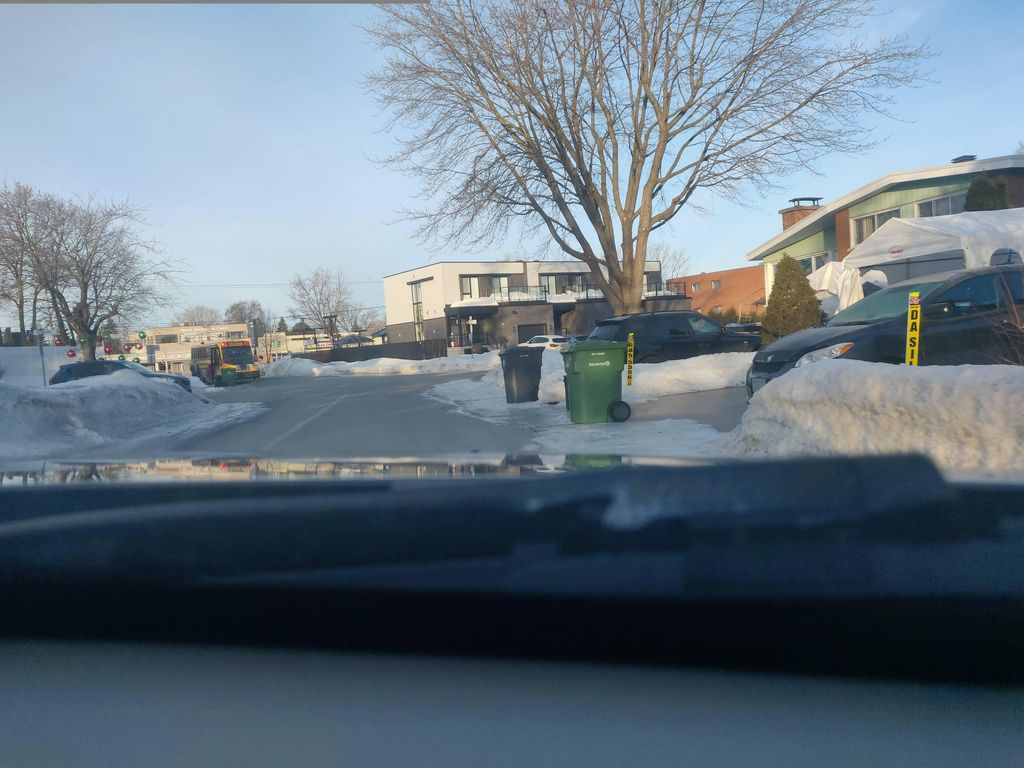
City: montreal